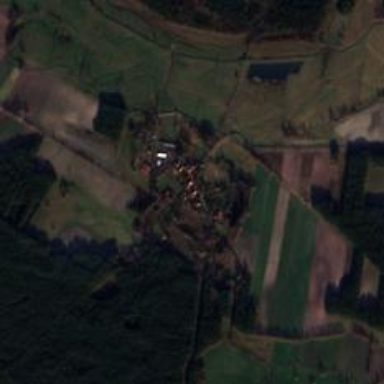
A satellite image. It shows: Village.